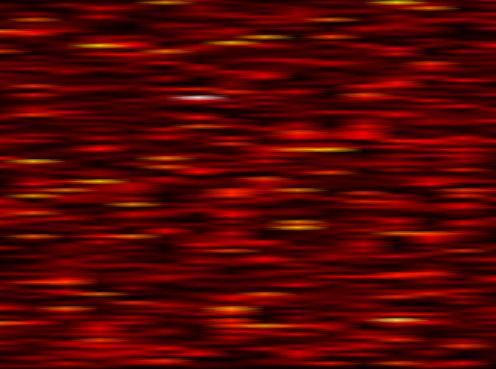
Label: FOFDM